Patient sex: M
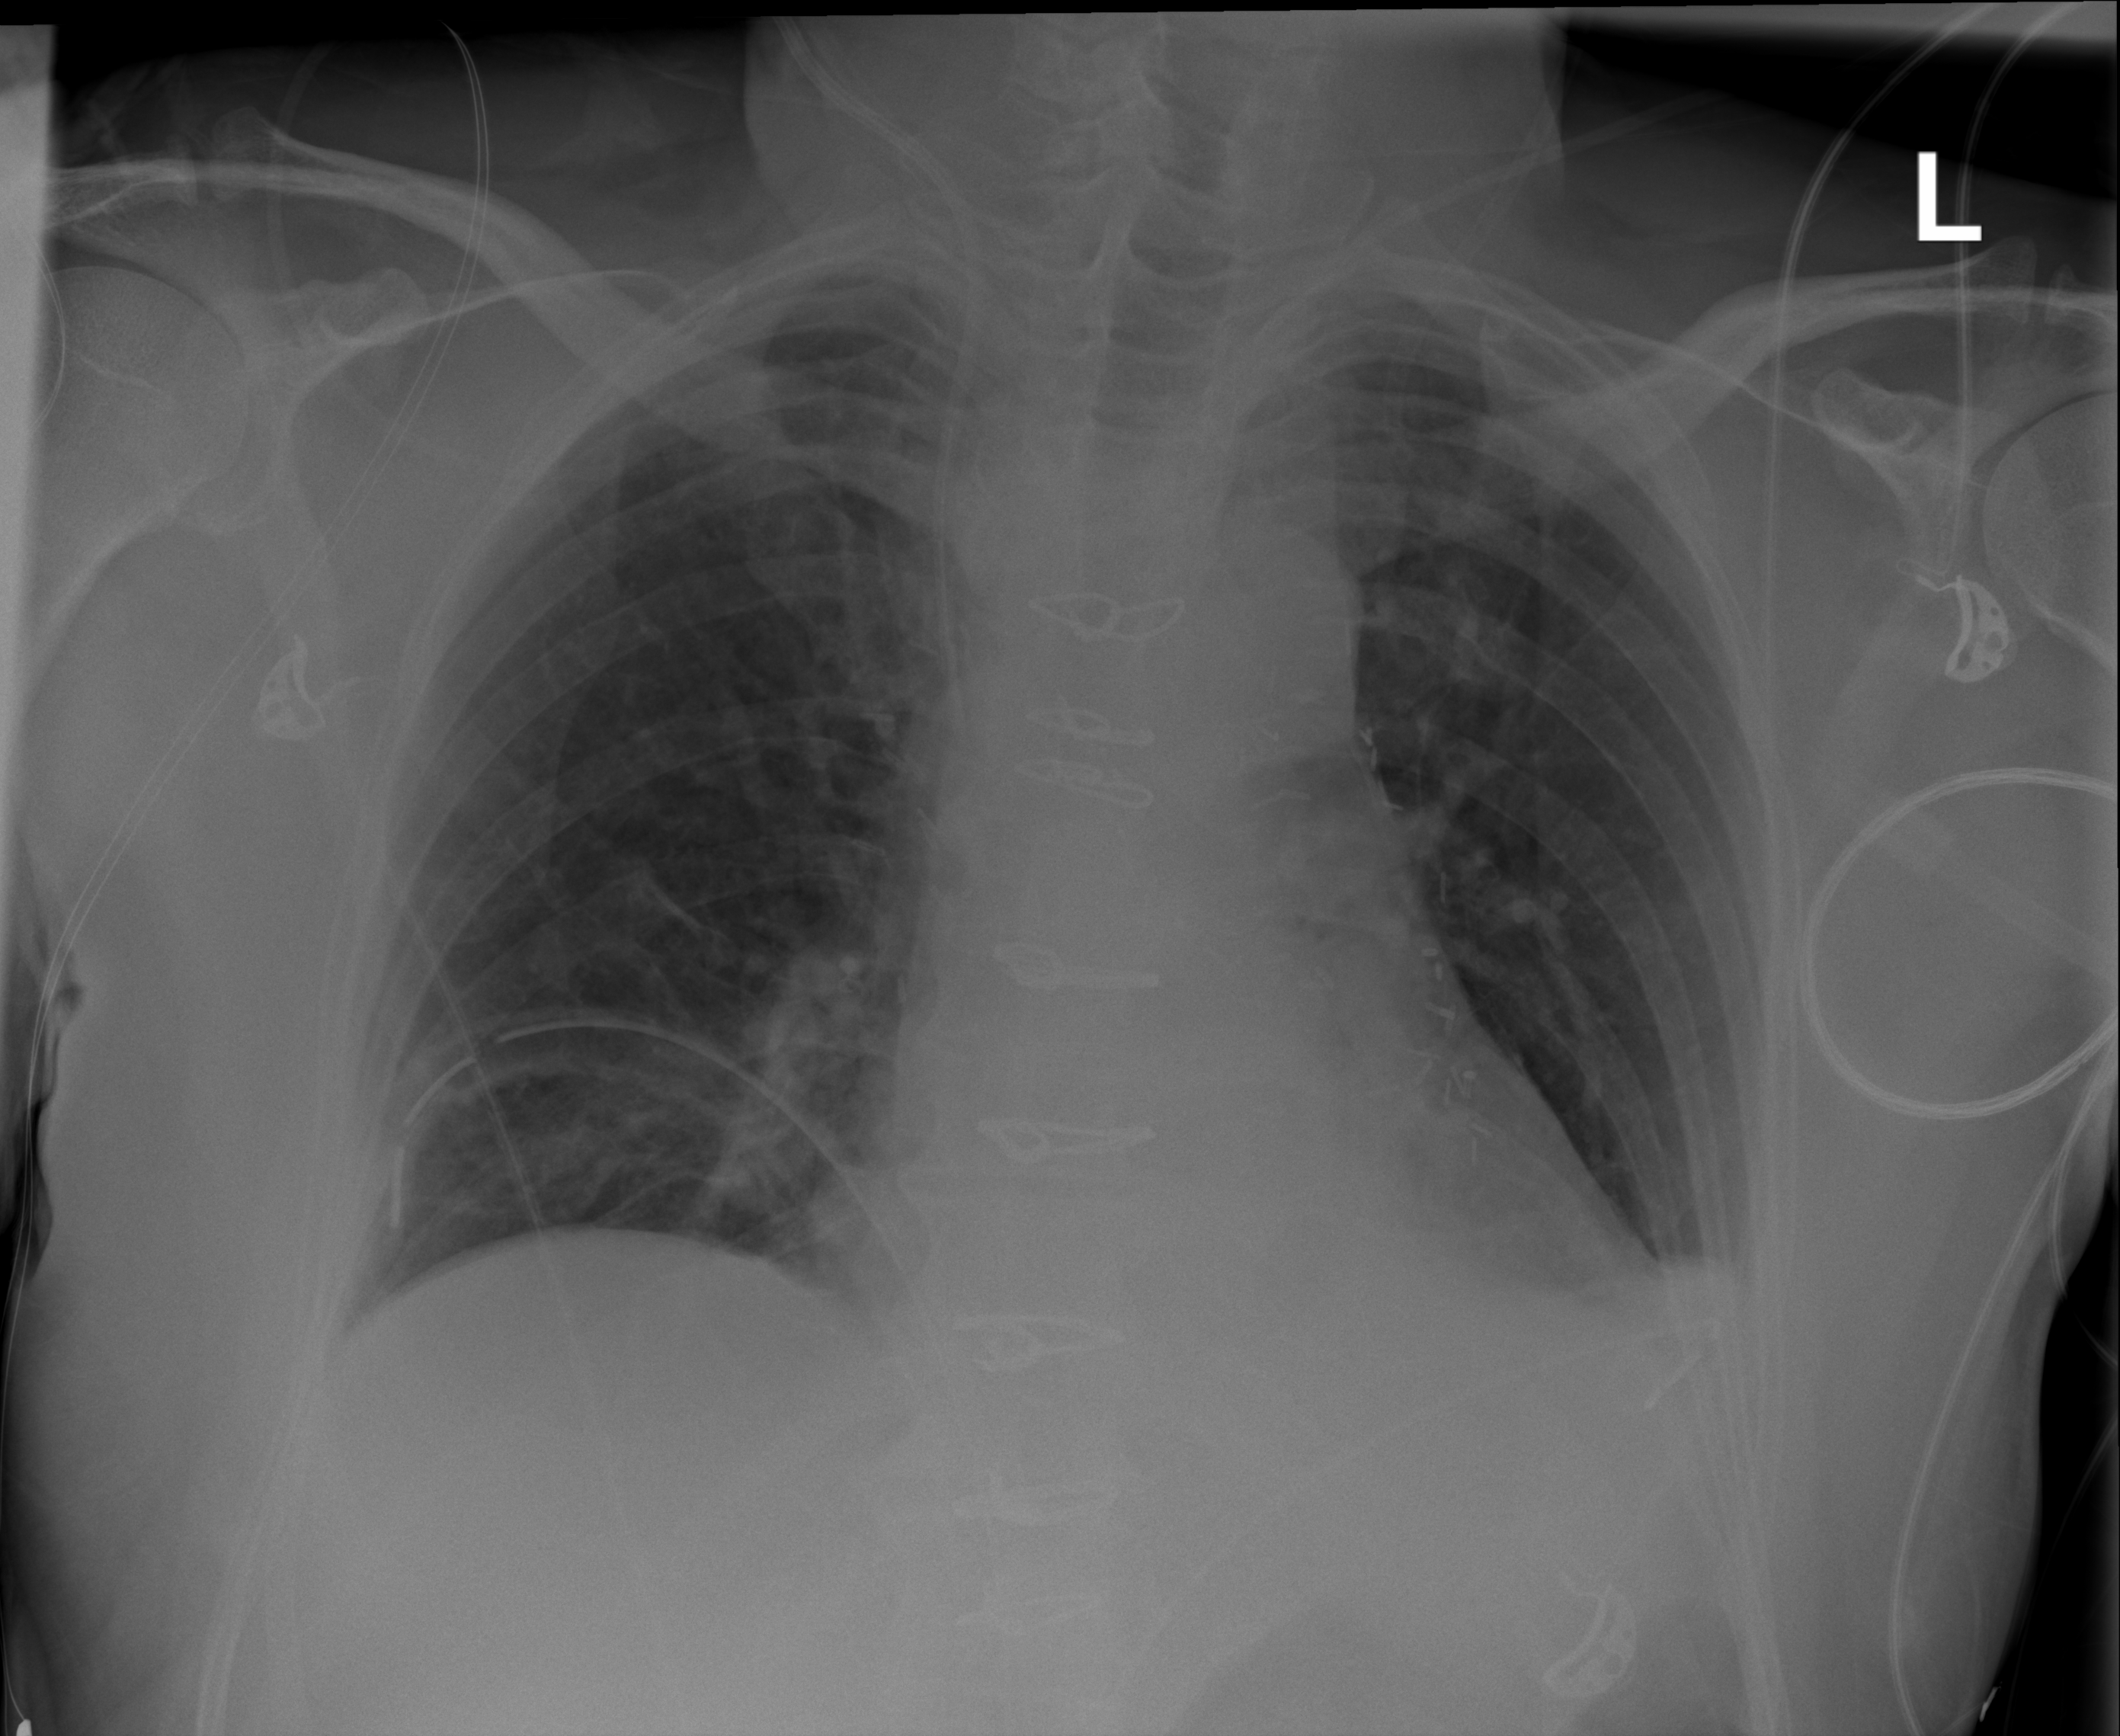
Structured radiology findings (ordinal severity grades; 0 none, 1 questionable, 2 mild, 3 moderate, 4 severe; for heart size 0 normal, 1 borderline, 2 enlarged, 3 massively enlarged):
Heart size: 2
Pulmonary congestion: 0
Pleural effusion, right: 0
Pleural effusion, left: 1
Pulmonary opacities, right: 1
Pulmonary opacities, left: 1
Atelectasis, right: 2
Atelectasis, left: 2